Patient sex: M
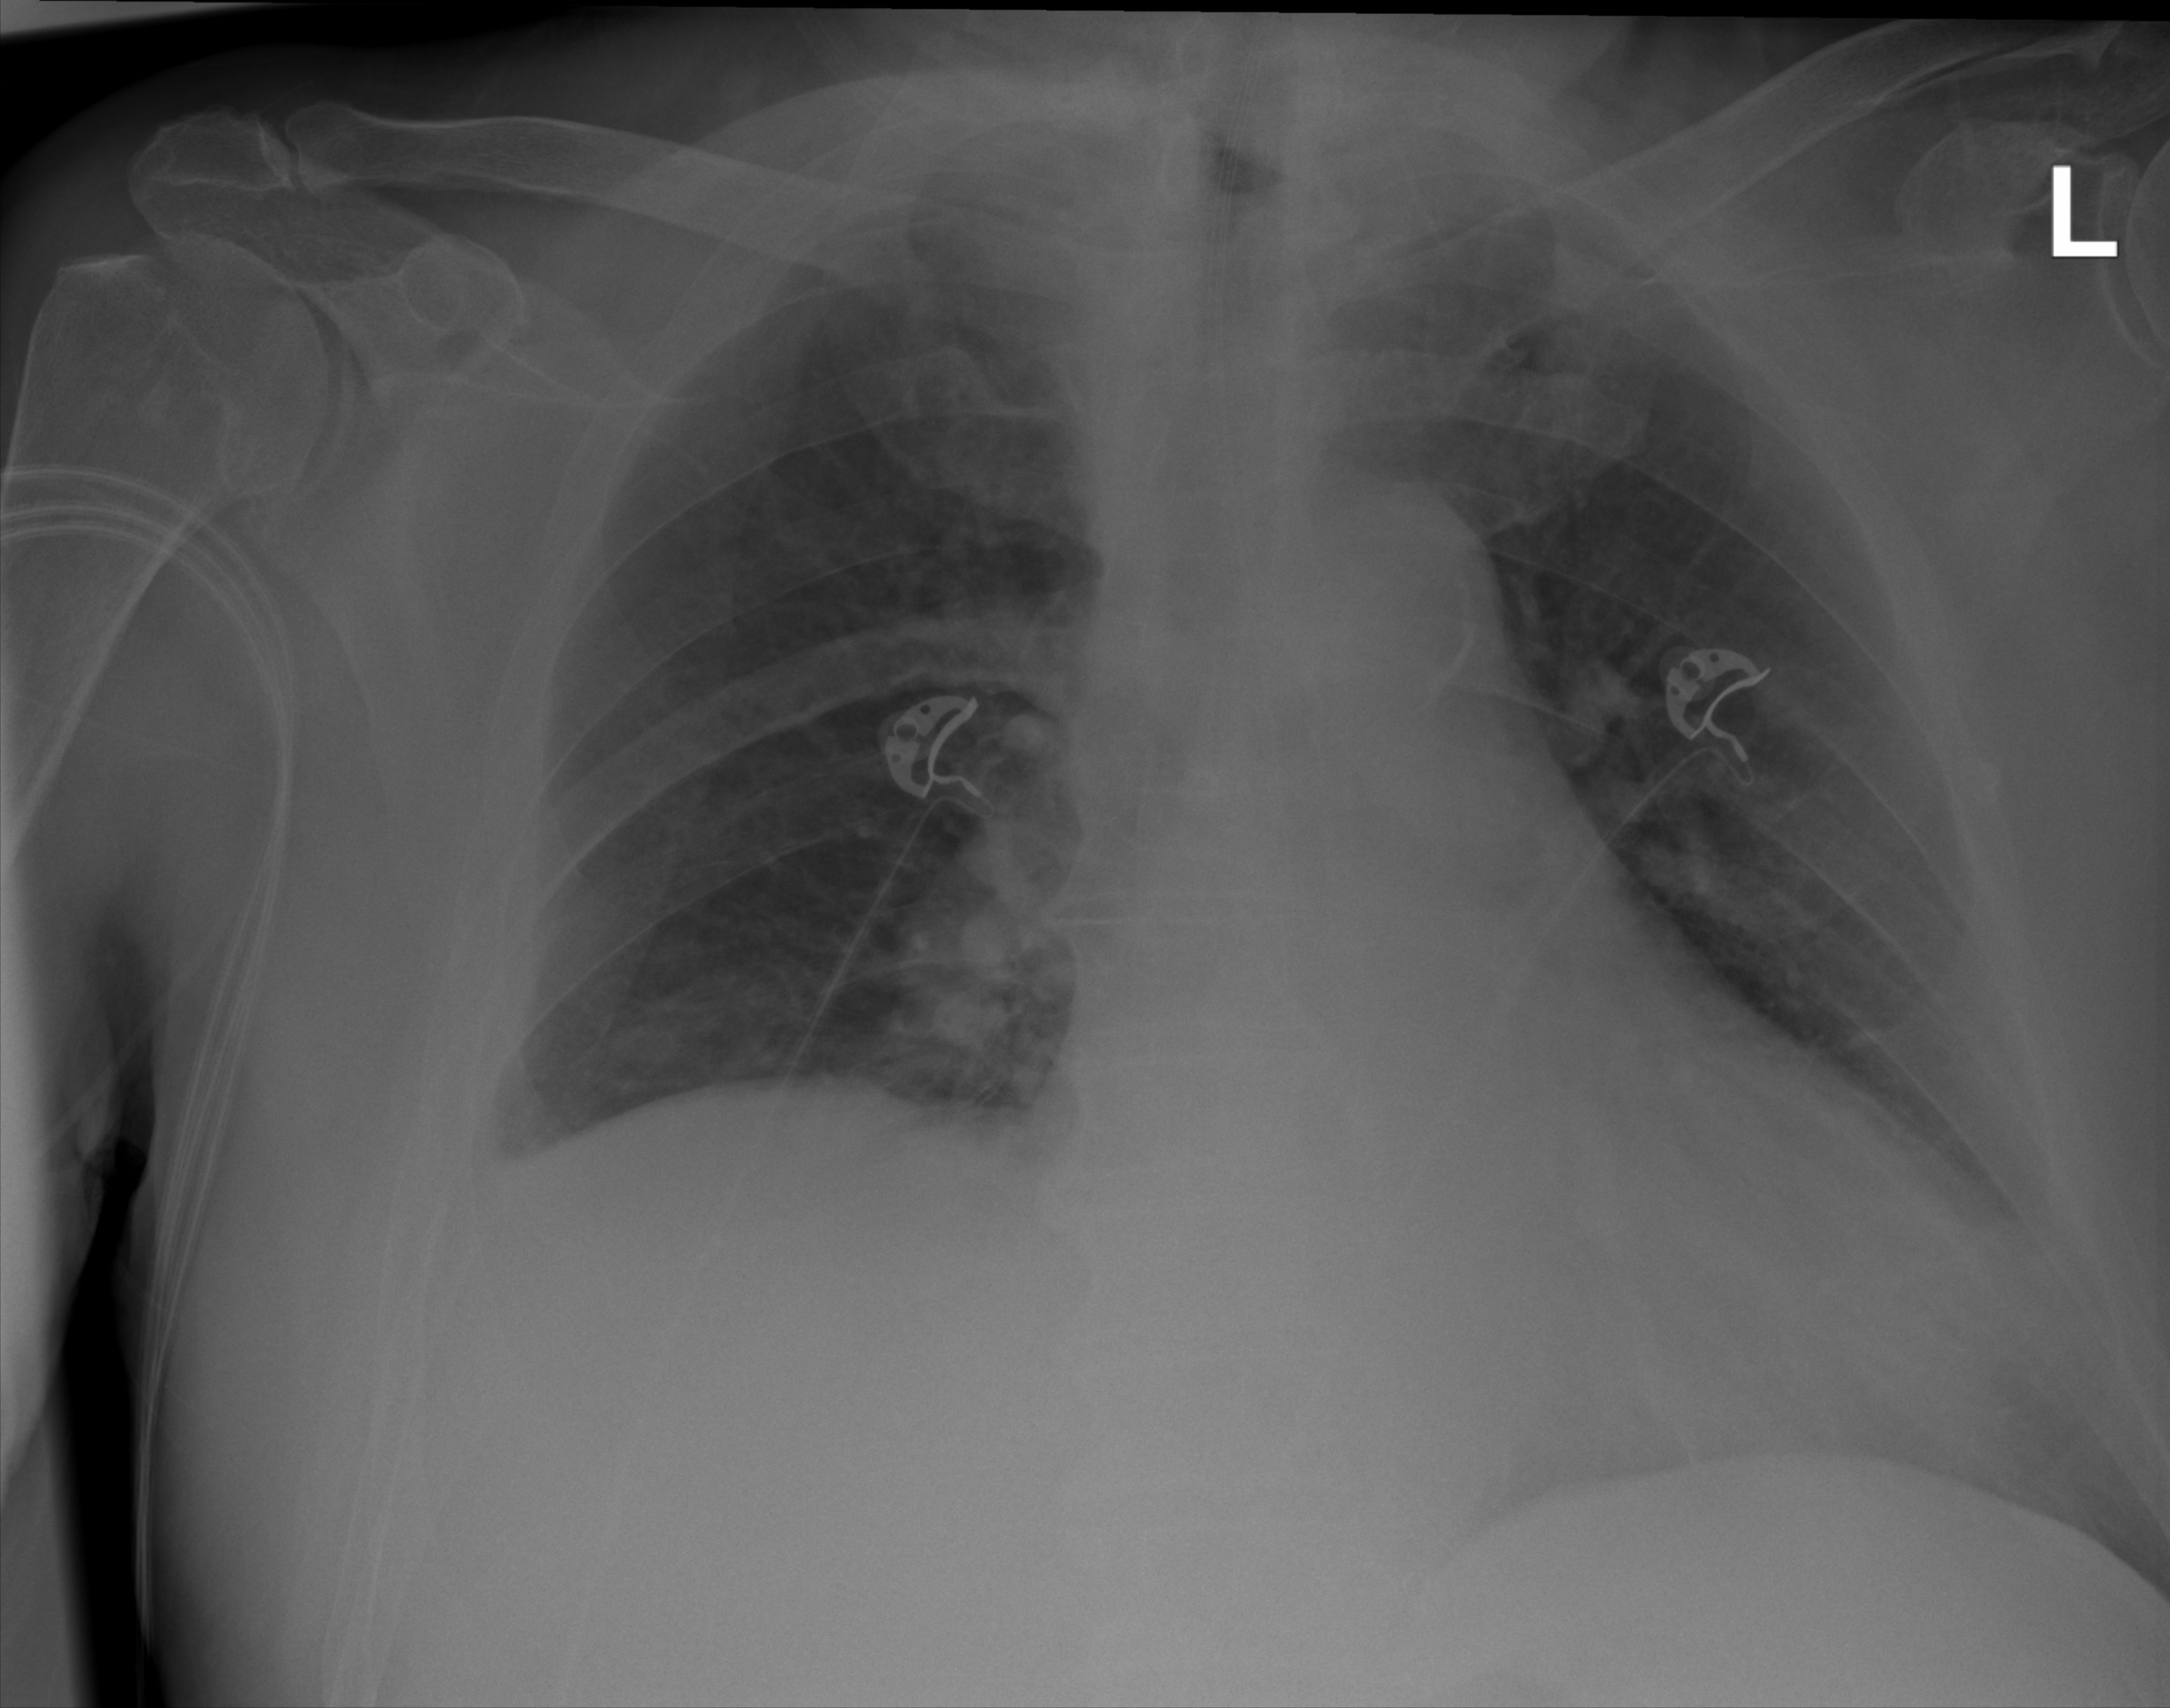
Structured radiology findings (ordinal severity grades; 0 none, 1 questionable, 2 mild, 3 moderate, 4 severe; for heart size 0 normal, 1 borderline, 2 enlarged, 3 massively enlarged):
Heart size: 1
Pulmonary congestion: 0
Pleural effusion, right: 2
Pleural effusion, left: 2
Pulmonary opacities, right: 0
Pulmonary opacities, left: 0
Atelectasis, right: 0
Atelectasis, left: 0